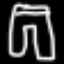
Label: pants